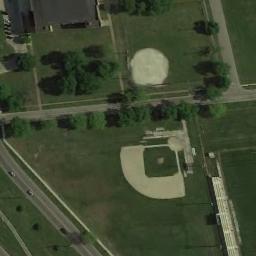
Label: baseball_diamond